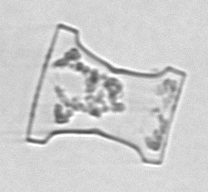
Label: Eucampia